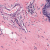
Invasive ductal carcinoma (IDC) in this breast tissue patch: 1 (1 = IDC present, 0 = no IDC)